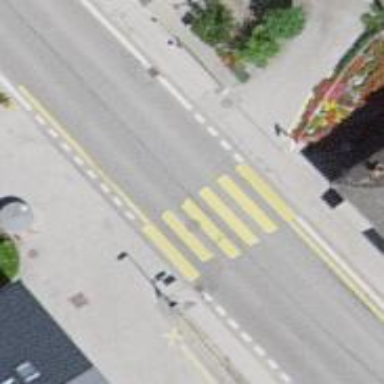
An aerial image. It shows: Marked road crossing.